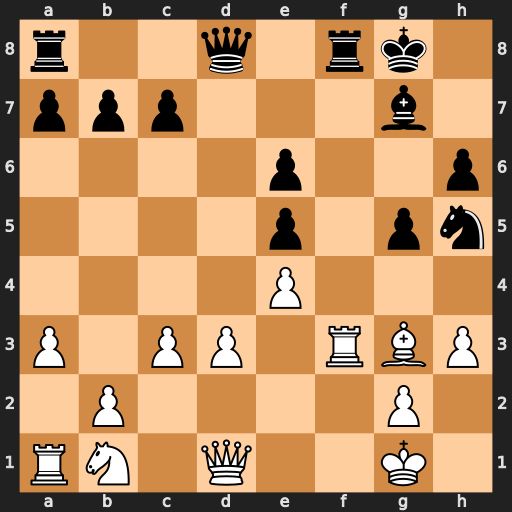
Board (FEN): r2q1rk1/ppp3b1/4p2p/4p1pn/4P3/P1PP1RBP/1P4P1/RN1Q2K1
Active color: w
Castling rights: -
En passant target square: -
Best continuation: Rxf8+ Kxf8 Qxh5